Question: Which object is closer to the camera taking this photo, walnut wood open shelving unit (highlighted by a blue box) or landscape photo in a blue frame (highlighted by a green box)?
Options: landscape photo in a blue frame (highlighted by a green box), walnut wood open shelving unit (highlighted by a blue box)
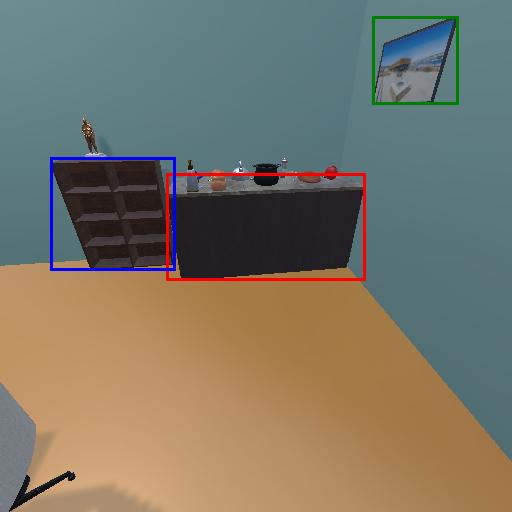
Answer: landscape photo in a blue frame (highlighted by a green box)